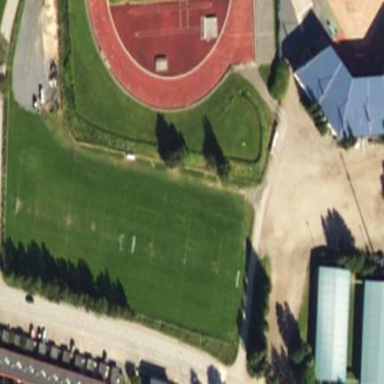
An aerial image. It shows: Soccer pitch with grass surface for leisure and sports.